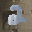
Label: 2